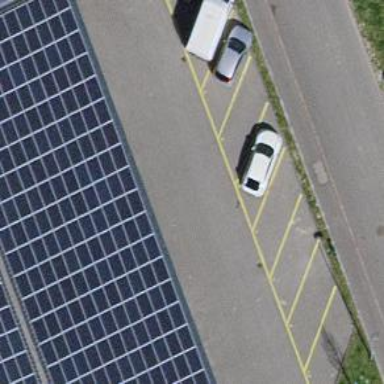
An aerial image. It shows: Parking aisle designated as service road.